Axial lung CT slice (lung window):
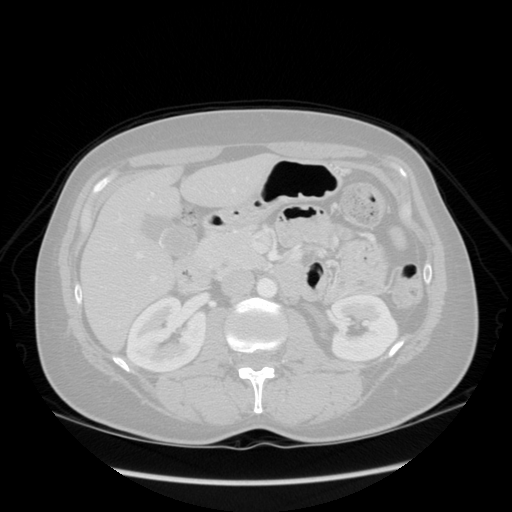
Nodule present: no